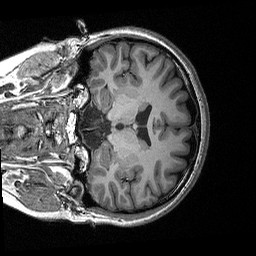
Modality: T1w
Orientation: coronal
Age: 22
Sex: female
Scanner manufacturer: siemens
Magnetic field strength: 3 T
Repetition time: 2.53 s
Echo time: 0.00309 s